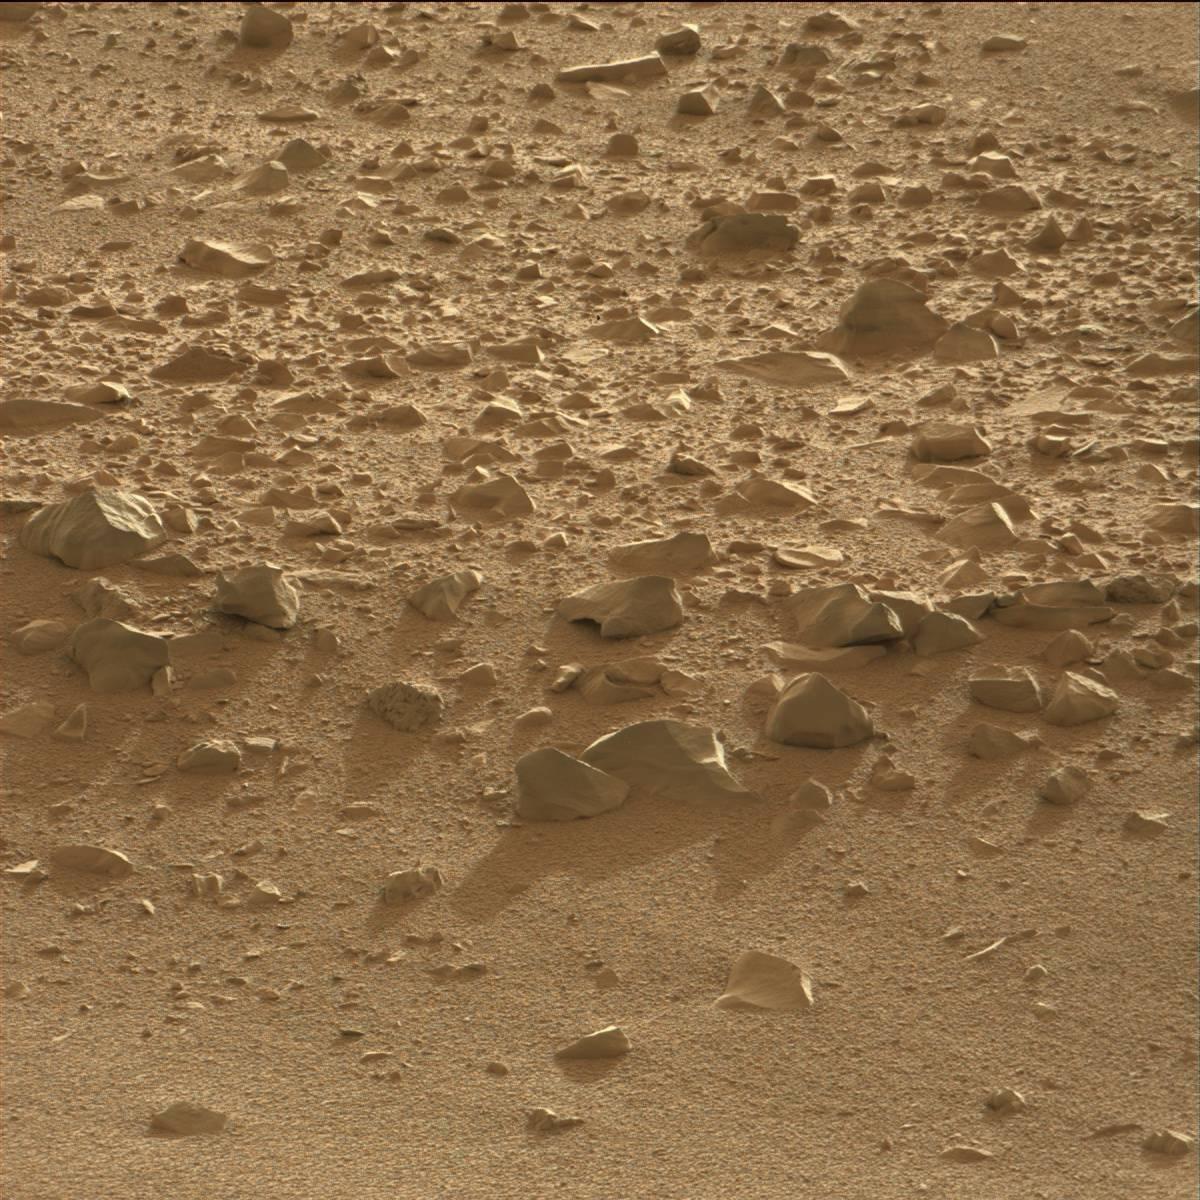
Terrain classes present: Bedrock, Rock, Sand / Soil